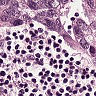
Metastatic tissue present: yes